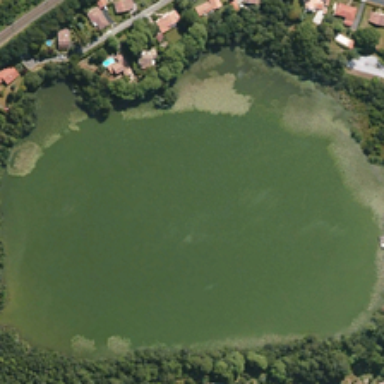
Is a irregular circular pond with moss green water in the middle .